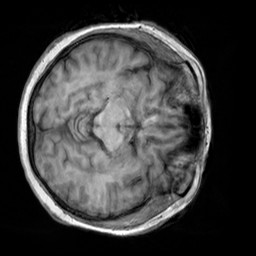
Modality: T1w
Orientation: axial
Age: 60
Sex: female
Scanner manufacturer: siemens
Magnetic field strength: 3 T
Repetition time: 2.3 s
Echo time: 0.00303 s